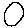
Label: circle